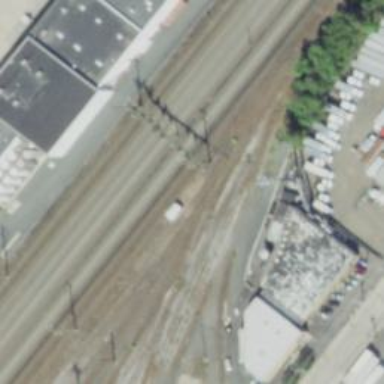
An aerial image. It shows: Railway with electrified contact lines.